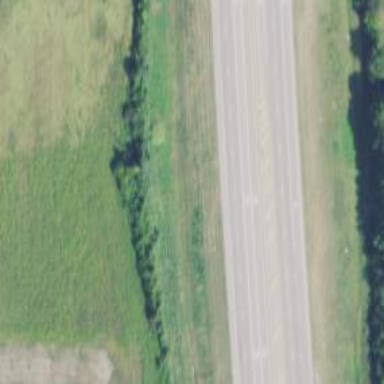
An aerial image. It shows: This image shows trunk highway that functions as expressway.